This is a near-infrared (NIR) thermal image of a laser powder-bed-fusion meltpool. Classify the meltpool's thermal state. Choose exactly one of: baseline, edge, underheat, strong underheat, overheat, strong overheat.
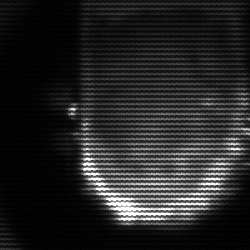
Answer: baseline